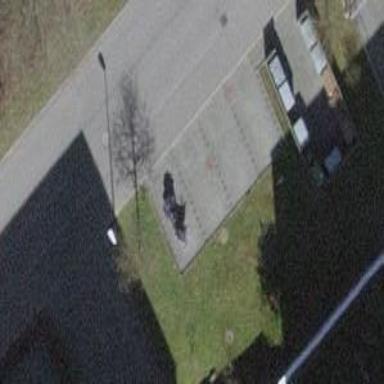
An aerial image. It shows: Parking available on the street side.